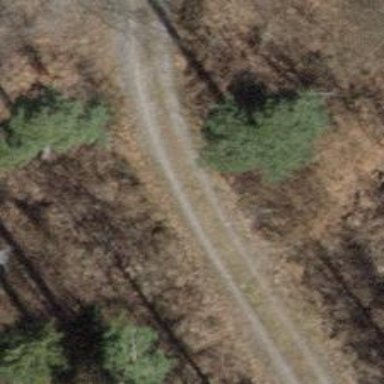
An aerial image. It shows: Track with compacted grade3 surface.